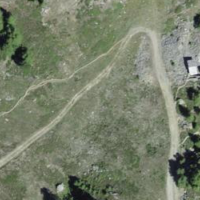
EUNIS habitat code: 26
Species observed at this site:
Capra ibex